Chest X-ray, AP view. Patient: 41 years old, sex M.
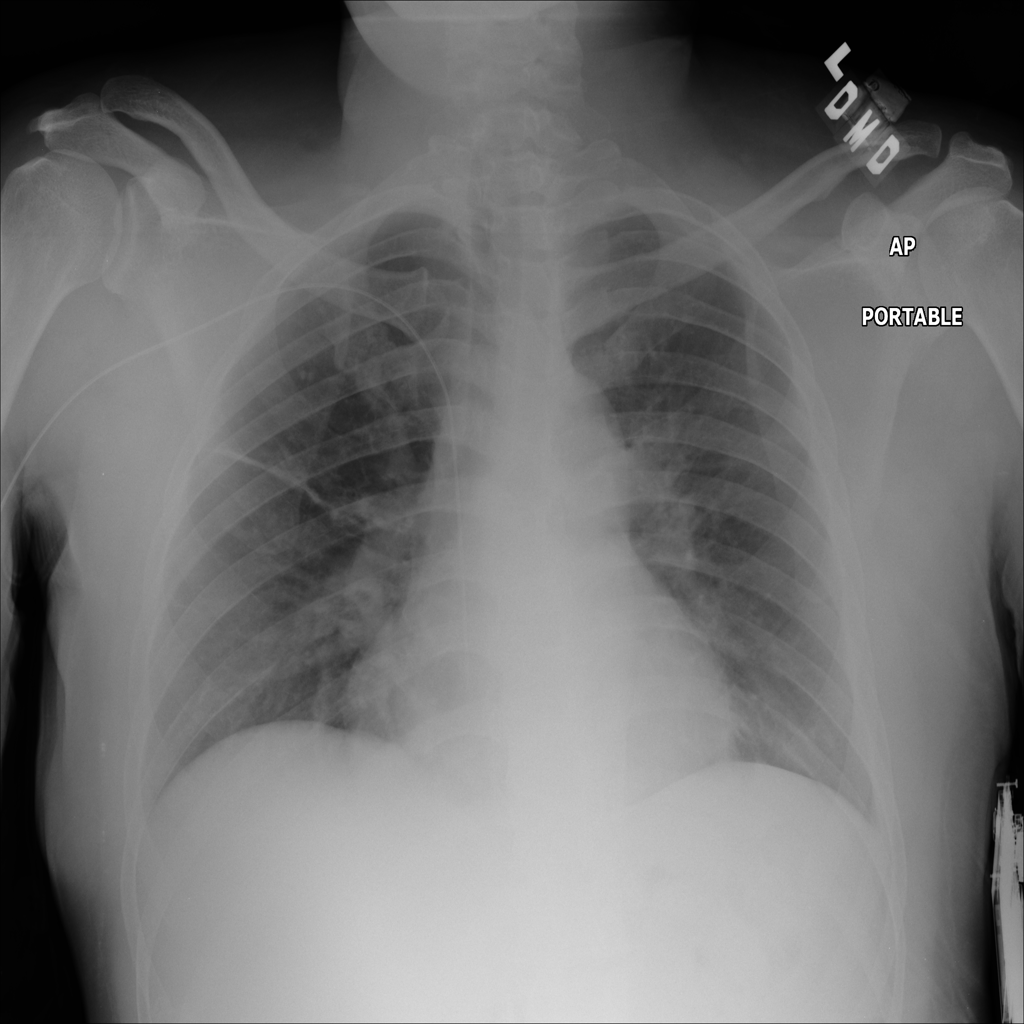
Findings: No Finding